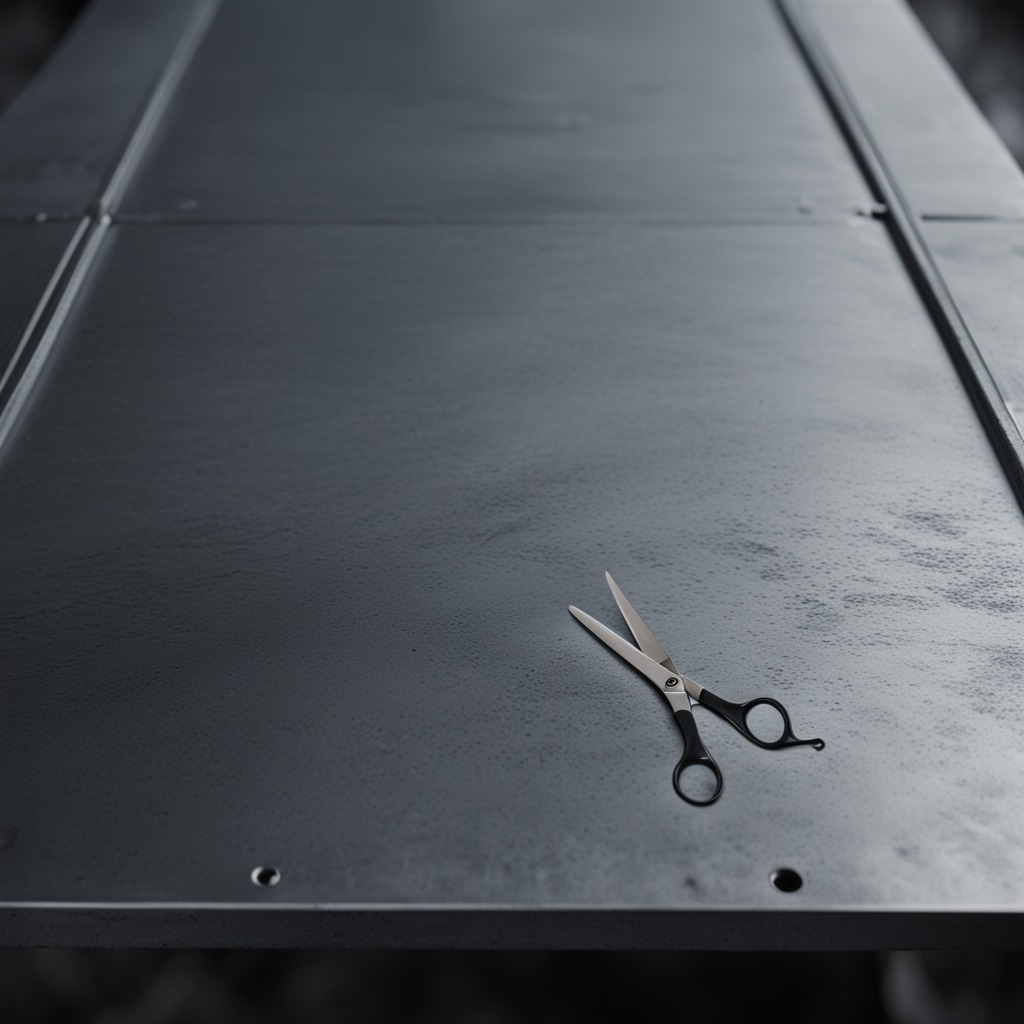
A scissor lying on a cold steel table in a mining workshop gritty textures